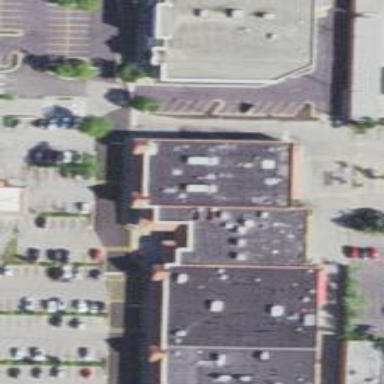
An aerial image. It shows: Healthcare clinic is depicted in the image.